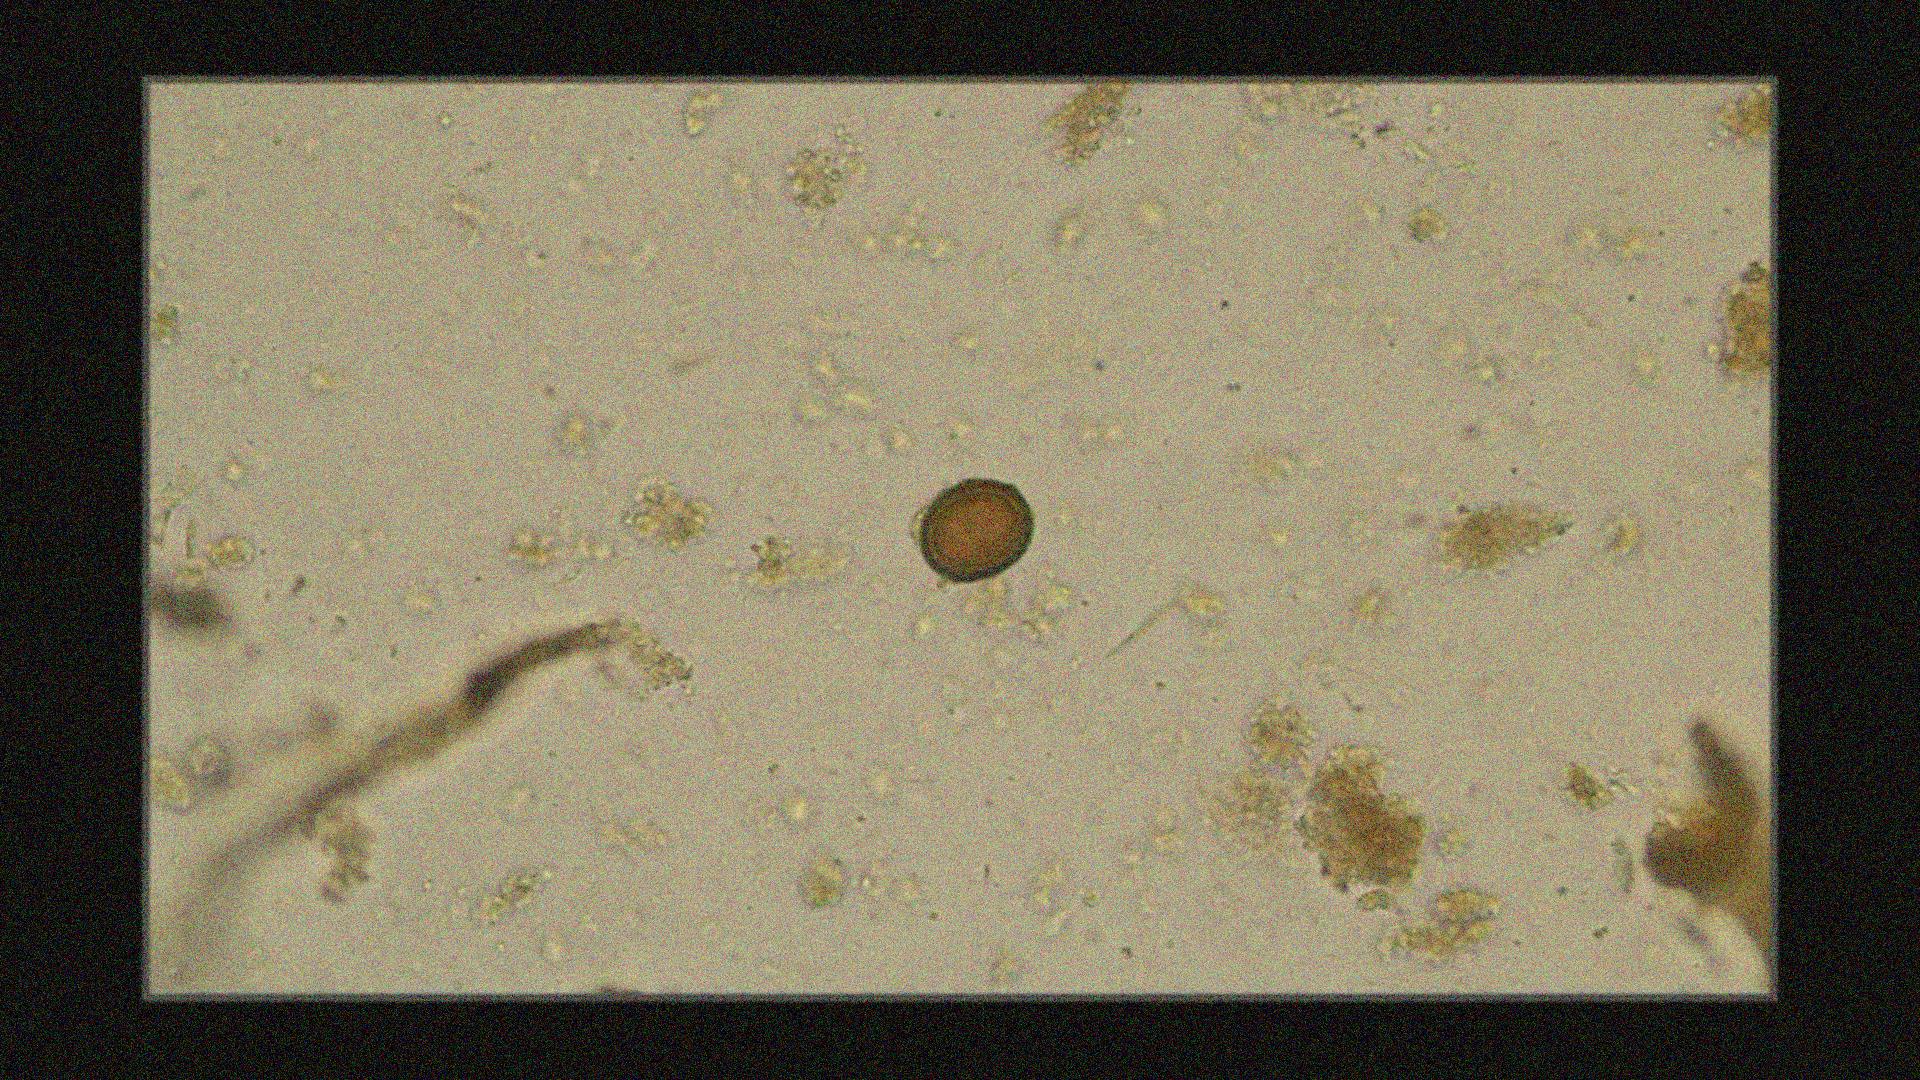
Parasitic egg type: Taenia spp. egg